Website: macys
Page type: account-selection
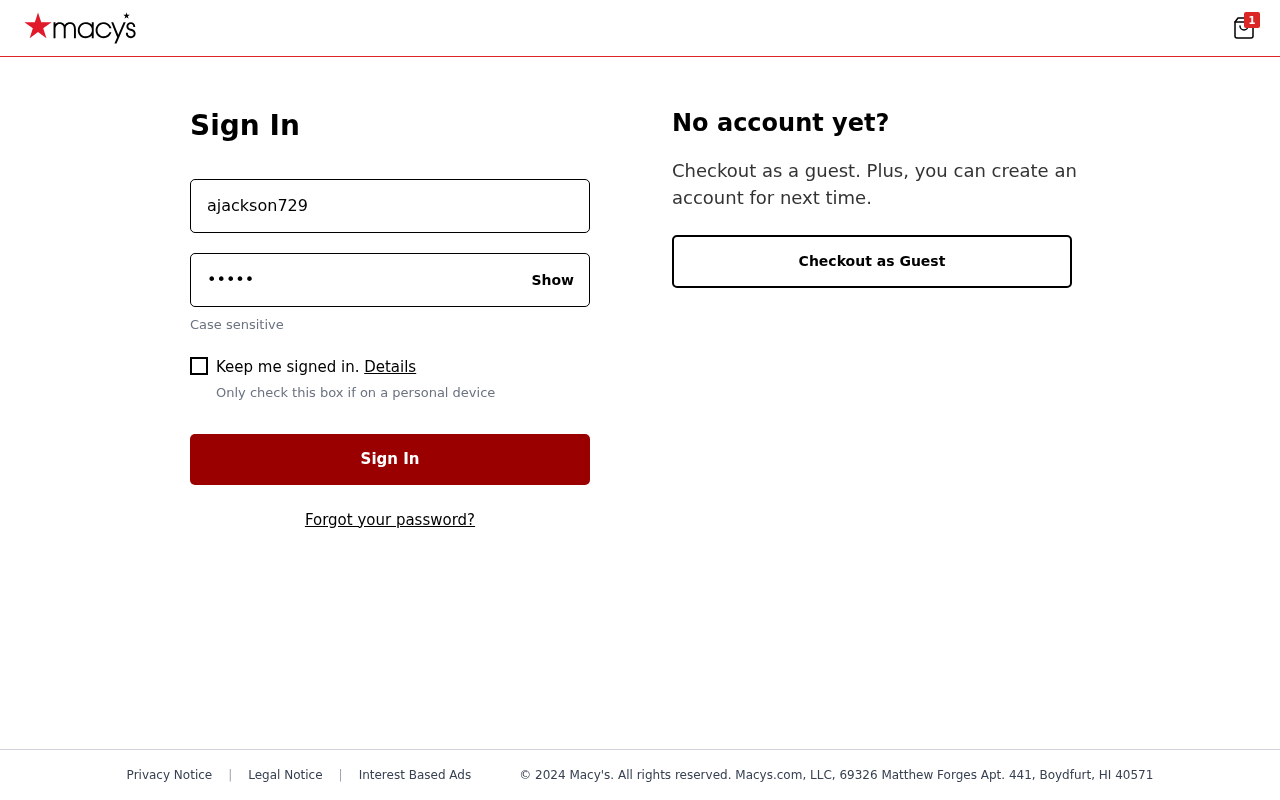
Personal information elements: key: PII_LOGIN_USERNAME
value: ajackson729
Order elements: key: ORDER_NUM_ITEMS
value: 1